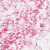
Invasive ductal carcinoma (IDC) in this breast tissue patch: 0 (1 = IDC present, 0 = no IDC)